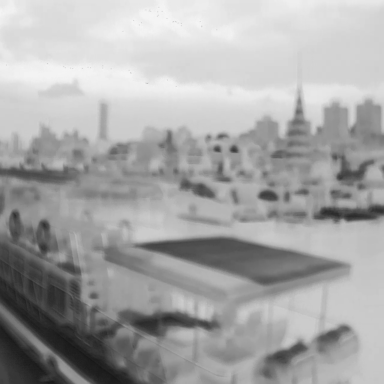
There is a container_ship in the infrared image.